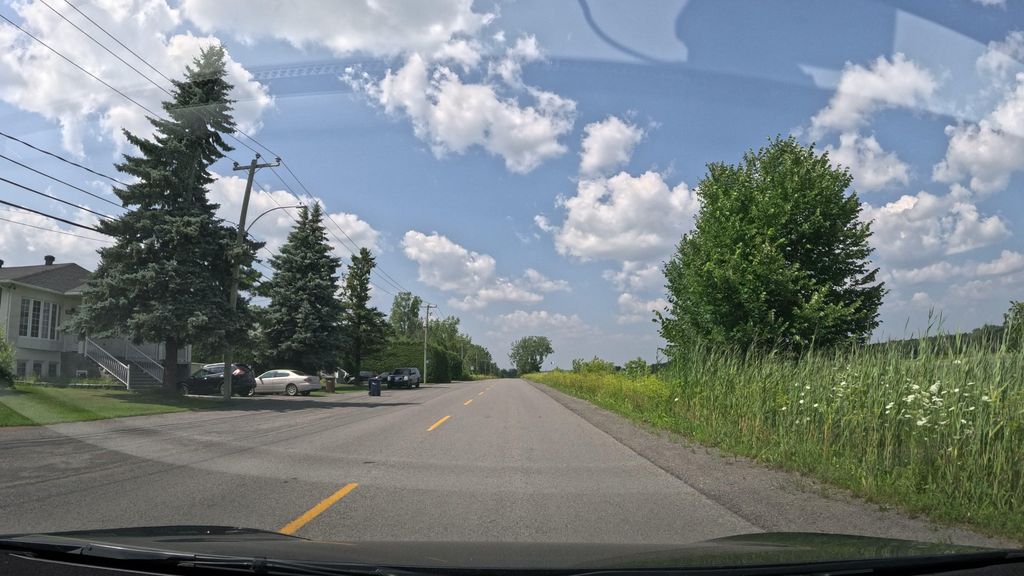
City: montreal